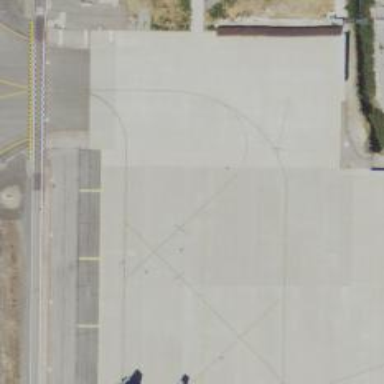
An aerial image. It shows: Image of taxiway at airport.